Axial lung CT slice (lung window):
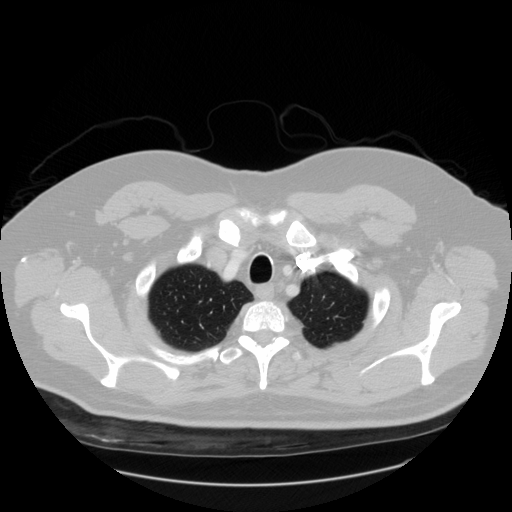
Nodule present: no